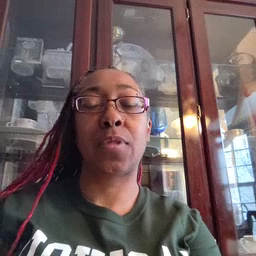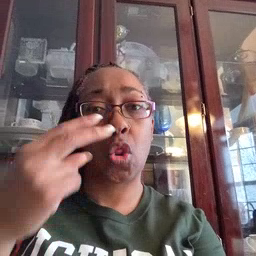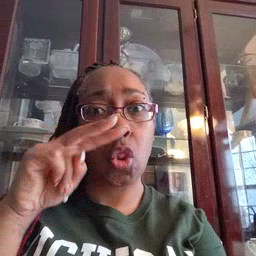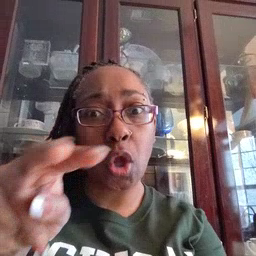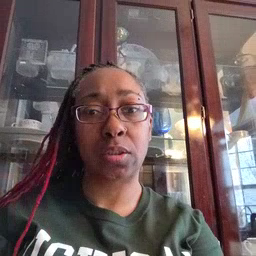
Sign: look